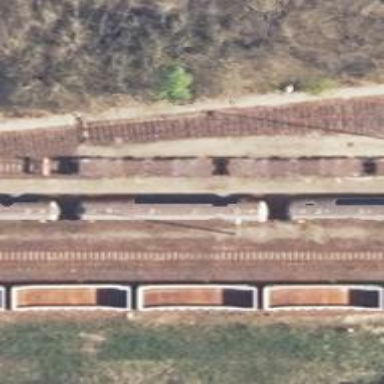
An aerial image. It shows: Railway yard in service.